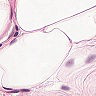
Metastatic tissue present: no